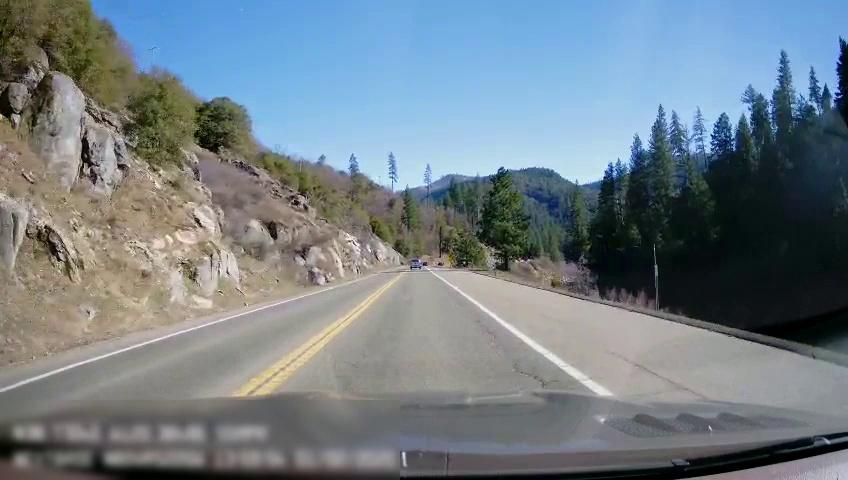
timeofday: Day
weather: Sunny
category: Drivable Space
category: Drivable Space
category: Vehicles | Truck
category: Lanes | Opposite Lane
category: Lanes | Current Lane
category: Lanes | Opposite Lane
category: Lanes | Current Lane